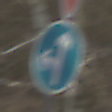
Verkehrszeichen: VorgeschriebeneFahrtrichtungGeradeausOderLinks
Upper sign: VorfahrtGewaehren
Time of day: MorningAfternoon
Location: Outdoor (Nature)
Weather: Clear
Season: Winter
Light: Natural